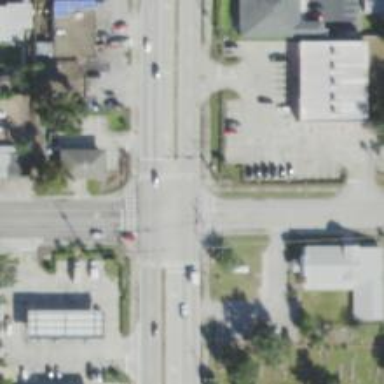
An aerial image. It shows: Crossing road.